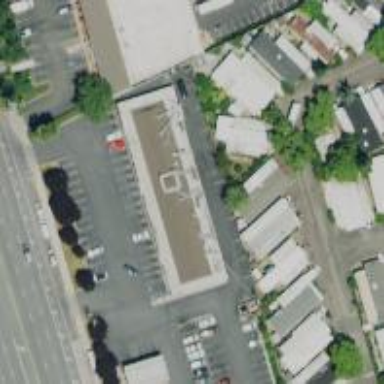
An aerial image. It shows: Convenience shop.